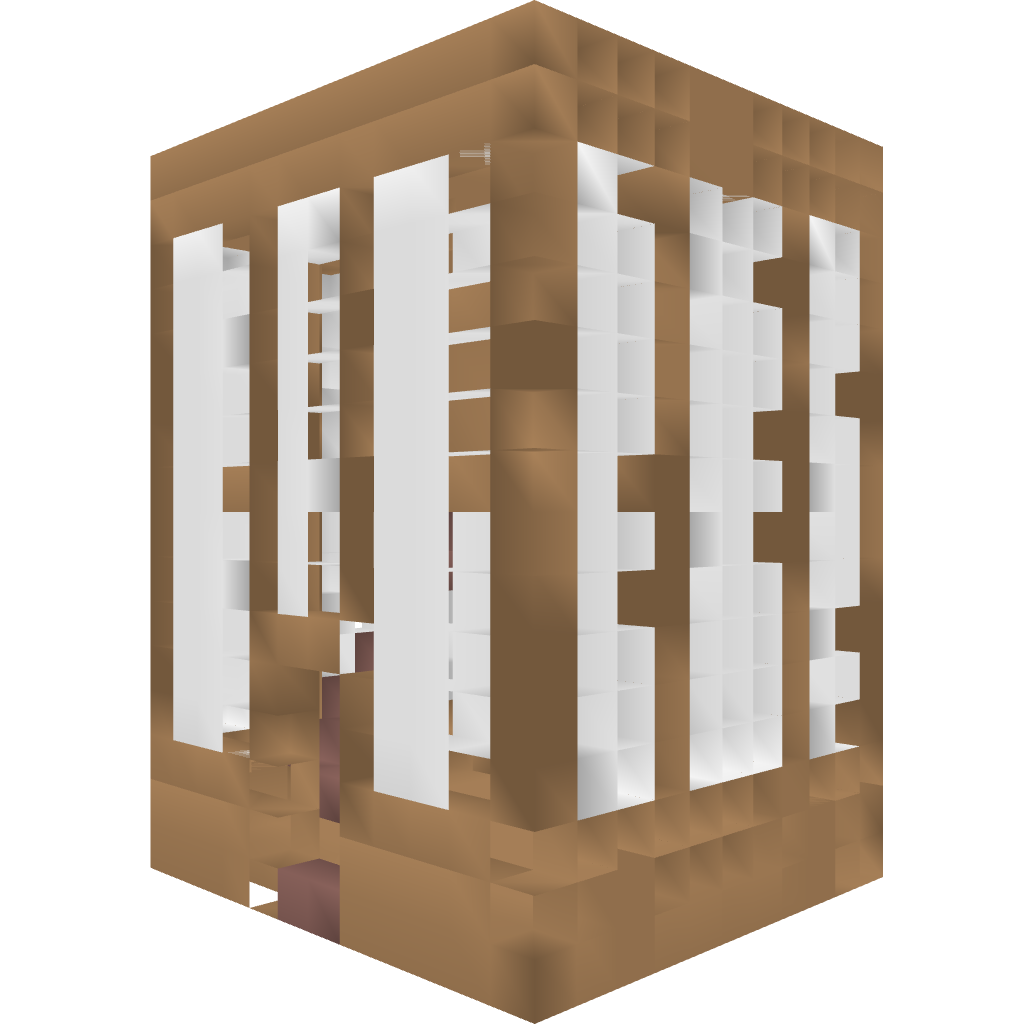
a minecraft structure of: Modern House bad low quality